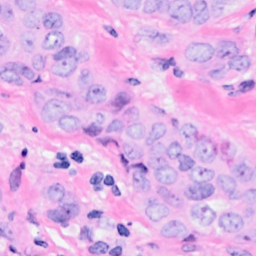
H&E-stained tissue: Breast